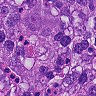
Metastatic tissue present: yes